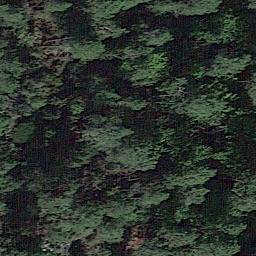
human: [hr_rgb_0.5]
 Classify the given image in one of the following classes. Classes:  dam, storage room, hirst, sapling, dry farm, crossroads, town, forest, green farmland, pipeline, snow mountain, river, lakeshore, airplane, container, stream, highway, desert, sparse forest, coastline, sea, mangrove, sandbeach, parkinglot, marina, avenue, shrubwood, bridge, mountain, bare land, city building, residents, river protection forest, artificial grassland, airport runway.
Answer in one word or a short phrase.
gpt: forest